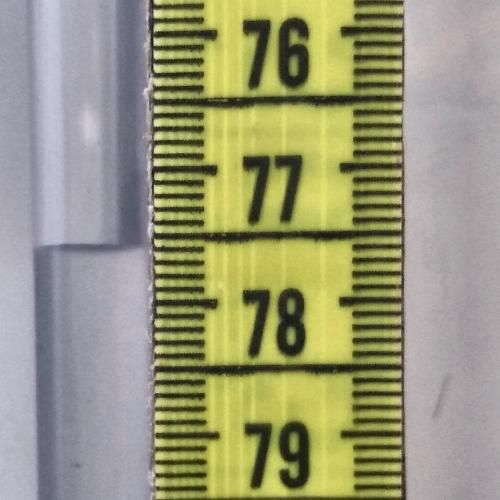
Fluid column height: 77.6 cm